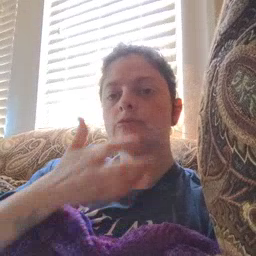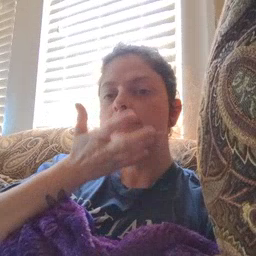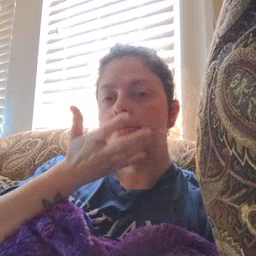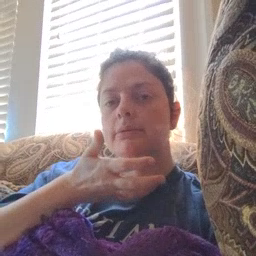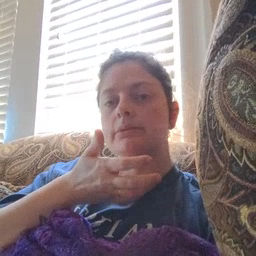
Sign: grass